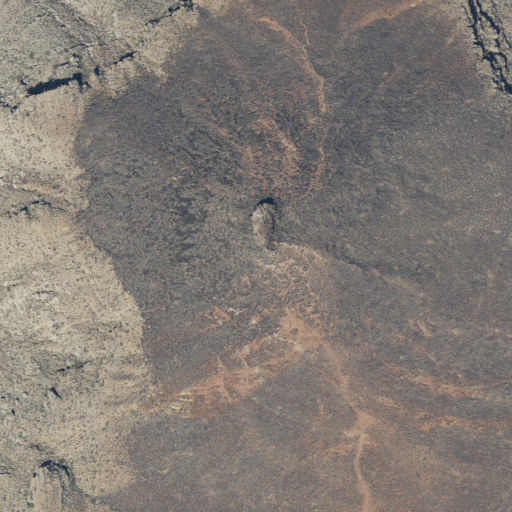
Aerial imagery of mountain in Utah named Mollies Nipple containing shrub and evergreen forest